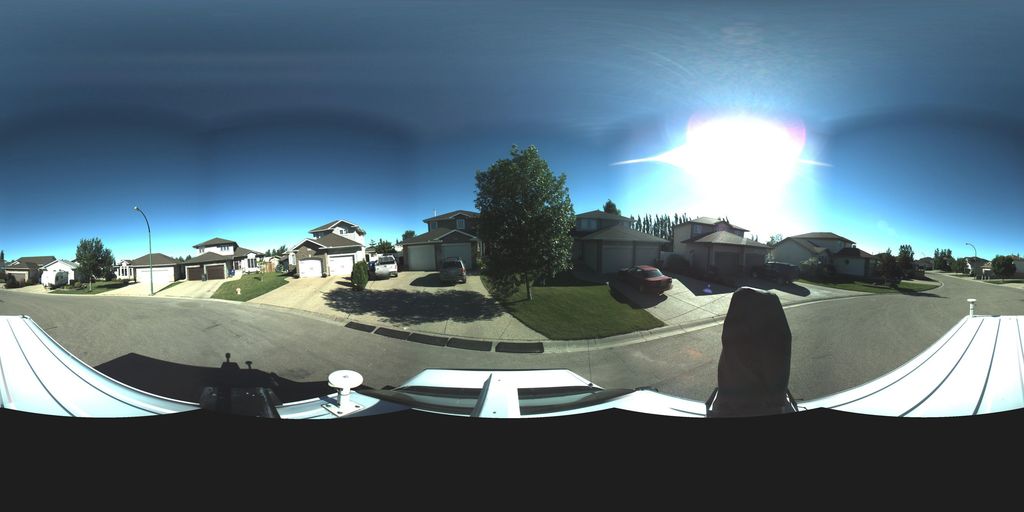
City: saskatoon